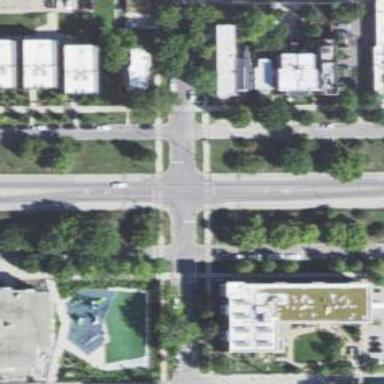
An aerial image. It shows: Footway that serves as traffic island.